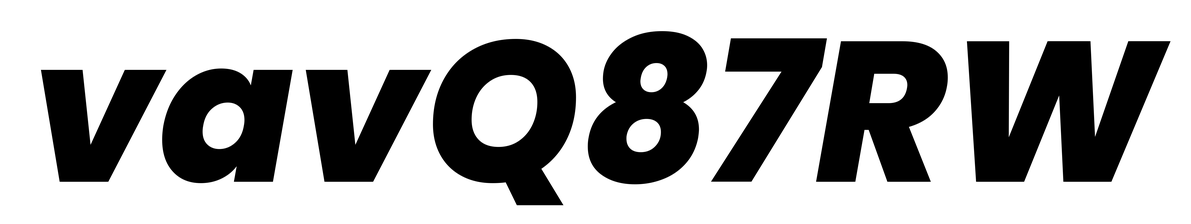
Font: Poppins-ExtraBoldItalic